Aerial crown-view tile of a tropical tree (Barro Colorado Island, Panama), acquired 20250512:
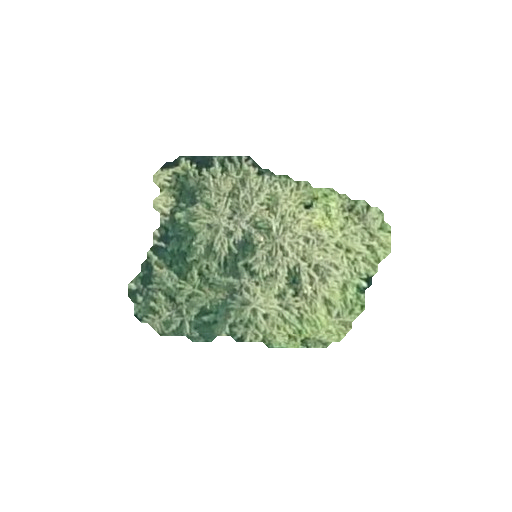
Species: Quararibea asterolepis
GBIF accepted scientific name: Quararibea asterolepis
Crown area: 54.893 m²